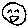
Label: smiley face